Question: I had a Android application built in which I had 3 'ImageView's placed horizontally across a 'LinearLayout', they were placed with a 'android:layout_width="0dp"' and 'android:layout_weight="1"' such that they had an even spread in the layout.
Now I have to switch to use a 'RelativeLayout' (because I want to overlap another image and that can't be done with a 'LinearLayout') so I want to start with replicating the same effect of having the 3 'ImageView's evenly spread/scaled across the parent layout, but I'm not sure how to achieve this.
I feel like I need to make use of the <URL>... maybe center crop:
> Scale the image uniformly (maintain the image's aspect ratio) so that both dimensions (width and height) of the image will be equal to or larger than the corresponding dimension of the view (minus padding).
Which sounds good but I can't seem to get it to work right... 'ImageView''RelativeLayout'?
Snippet of code right now:
'''
<RelativeLayout
android:layout_width="fill_parent"
android:layout_height="0dp"
android:layout_weight="1"
android:orientation="horizontal" >
<ImageView
android:id="@+id/dragcircle"
android:layout_width="wrap_content"
android:tag="circle"
android:layout_alignParentLeft="true"
android:layout_height="wrap_content"
android:adjustViewBounds="false"
android:scaleType="centerCrop"
android:src="@drawable/circle" />
<ImageView
android:id="@+id/dragsquare"
android:layout_width="wrap_content"
android:tag="square"
android:layout_height="wrap_content"
android:layout_toRightOf="@id/dragcircle"
android:adjustViewBounds="false"
android:src="@drawable/square" />
<ImageView
android:id="@+id/dragtriangle"
android:layout_width="wrap_content"
android:tag="triangle"
android:layout_height="wrap_content"
android:layout_toRightOf="@id/dragsquare"
android:adjustViewBounds="false"
android:src="@drawable/triangle" />
'''
---
Note: I can't find a question with the same constraints as this one on SO. There are a number of questions like:
<URL>
and
<URL>
But if you check out the details you'll see that they are people who have not considered the 'LinearLayout' as an option for equal spacing and switching layout types ends up being the solution. I have, I was using it, but it work for me because I need to overlap an image:
Note the example, I have 3 'ImageView's with basic shapes, but I also have a 4 'ImageView' (it starts hidden) which is overlapping the middle one. This is why I must use a 'RelativeLayout'

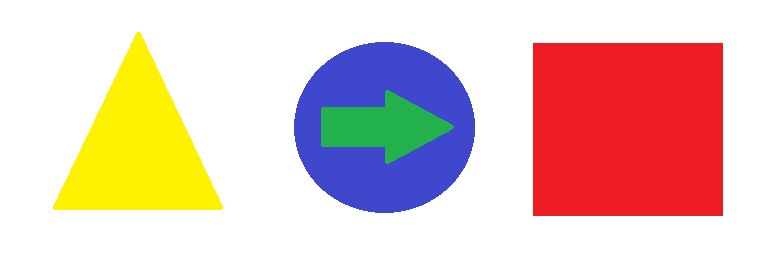
Answer: I think you're going to want to go back to your original LinearLayout to meet all of your needs here.
If the size of your fourth image must match one of your existing image then either you'd want to create a resource that is a composite of the two images to swap to when it needs to be overlaid or replace your center ImageView with a RelativeLayout or FrameLayout that contains the ImageView. When you need to add the fourth image, add it to that layout.
Something like:
'''
<LinearLayout
android:layout_width="fill_parent"
android:layout_height="wrap_content"
android:orientation="horizontal" >
<ImageView
android:id="@+id/dragcircle"
android:layout_width="0dp"
android:layout_weight="1"
android:tag="circle"
android:layout_height="wrap_content"
android:scaleType="centerCrop"
android:src="@drawable/circle" />
<FrameLayout
android:id="@+id/centerimagewrapper"
android:layout_height="wrap_content"
android:layout_width="0dp"
android:layout_weight="1" >
<ImageView
android:id="@+id/dragsquare"
android:layout_width="fill_parent"
android:layout_height="wrap_content"
android:tag="square"
android:src="@drawable/square" />
<ImageView
android:id="@+id/arrow"
android:layout_width="fill_parent"
android:layout_height="wrap_content"
android:src="@drawable/arrow"
android:visibility="invisible" />
</FrameLayout>
<ImageView
android:id="@+id/dragtriangle"
android:layout_width="0dp"
android:layout_weight="1"
android:tag="triangle"
android:layout_height="wrap_content"
android:src="@drawable/triangle" />
'''